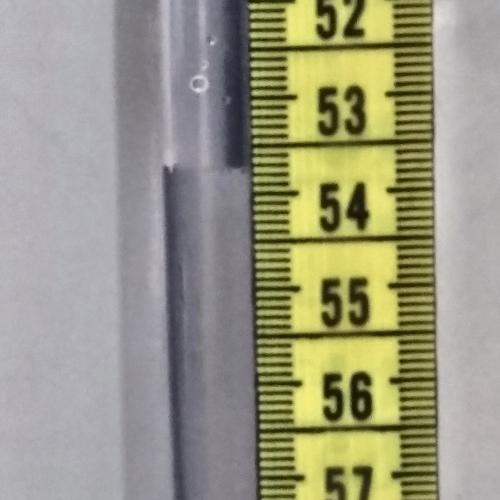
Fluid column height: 53.7 cm